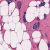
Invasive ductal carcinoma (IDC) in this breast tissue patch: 0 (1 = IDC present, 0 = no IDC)